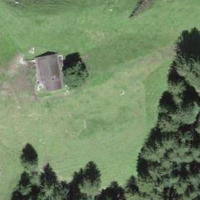
EUNIS habitat code: 23
Species observed at this site:
Cruciata laevipes